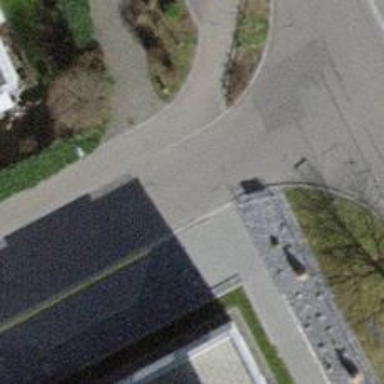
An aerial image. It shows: Kerb with raised edge.